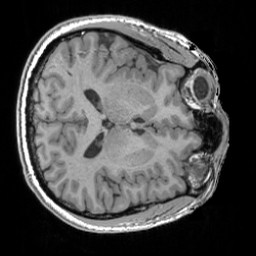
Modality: T1w
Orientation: axial
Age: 56
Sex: male